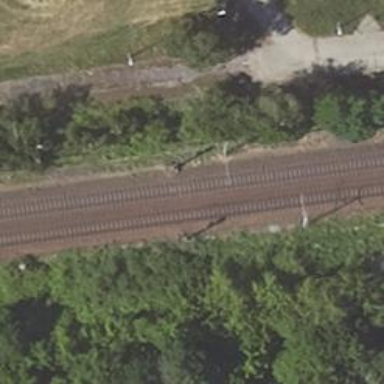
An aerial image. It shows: Railway signal.